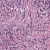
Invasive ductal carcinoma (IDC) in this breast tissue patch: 1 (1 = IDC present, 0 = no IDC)